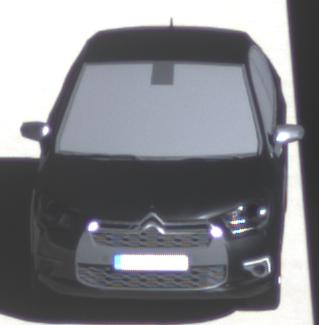
Make: Citroen
Model: DS 4 VTi 120
Detailed model: DS 4
Model produced from: 2011/05
Model produced until: 2015/01
Doors: 5
Color: black
Road condition: dry road
Daytime: morning or afternoon
Contrast: high contrast